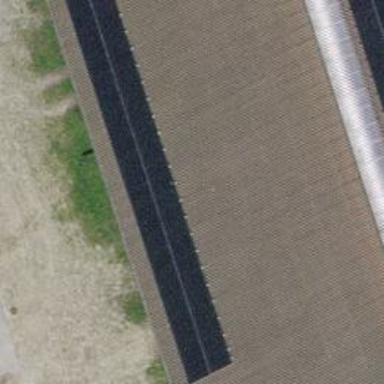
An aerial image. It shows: Solar power generator using photovoltaic method with solar photovoltaic panel types.